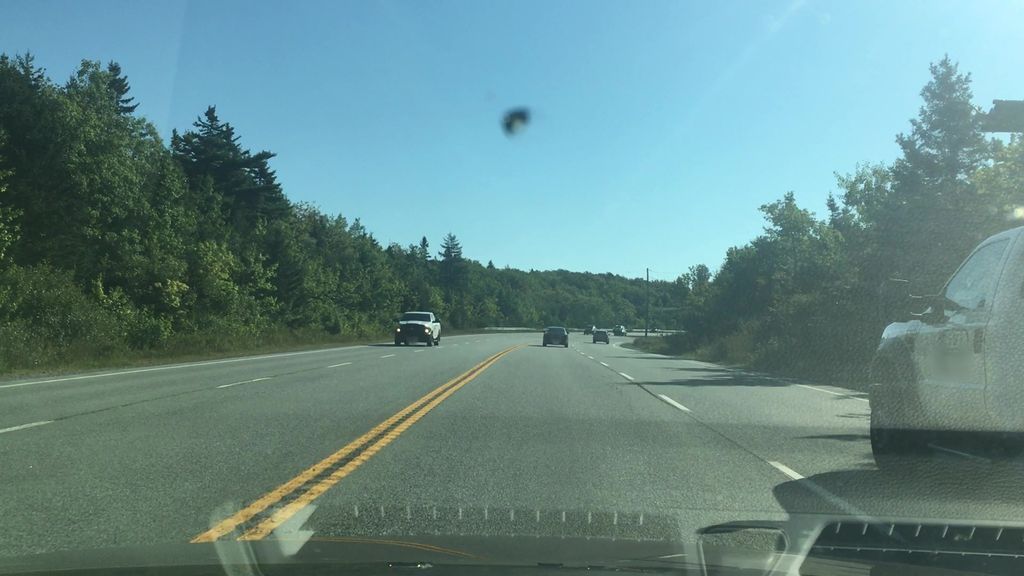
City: halifax